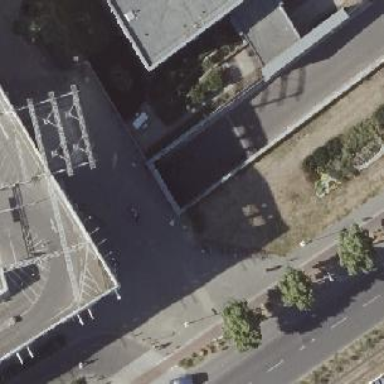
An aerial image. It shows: Parking entrance.